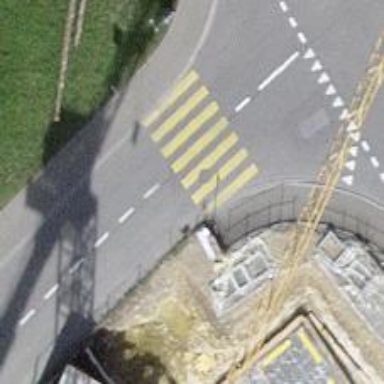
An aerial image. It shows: Pedestrian crossing with zebra markings on the footway.